Question: I have the following ASP.Net code
'''
...
<div style="width: 40%; float: left; margin-left: 15px">
<b>County:</b>
<asp:ComboBox ID="cboCounty" runat="server" MaxLength="0"
AutoCompleteMode="SuggestAppend" CssClass="EPSCombo">
</asp:ComboBox>
<br />
...
'''
This div contains many combobox's and they are not showing as expected, they all have 'EPSCombo' class. and when I debug the CSS I find that it is being overridden, here is the output from FireBug

My 'EPSCombo' style is as follows (overriding the default AjaxToolkit CSS)
'''
.EPSCombo .ajax__combobox_inputcontainer .ajax__combobox_textboxcontainer input
{
margin: 0;
border: solid 1px #7F9DB9;
border-right: 0px none;
padding: 1px 0px 0px 5px;
font-size: 13px;
height: 18px;
}
.EPSCombo .ajax__combobox_inputcontainer .ajax__combobox_buttoncontainer button
{
margin: 0;
padding: 0;
background-image: url(../images/windows-arrow.gif);
background-position: top left;
border: 0px none;
height: 21px;
width: 21px;
}
.EPSCombo .ajax__combobox_itemlist
{
border-color: #7F9DB9;
}
'''
And the CSS file containing EPSCombo is the last one included in the Master page.
: It might had been a while since I did web development, but if I decide the CSS class for a control shouldnt that have the highest priority and should override everything else, correct? If so, then why is my combobox style () is being overridden?? I dont have any other style class that set the height and width for those values shown in Firebug.
after Loki's answer I thought I should add this, adding '!important' to these attributes would solve the problem, but I want to get to the root cause of this and see where things went wrong.
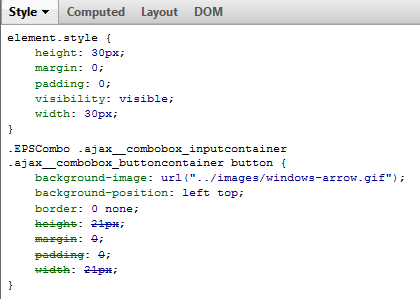
Answer: Your ComboBox may be inheriting it's styling from the '<div>' it is contained in, or from a div higher than that. Since you have not specified a 'class' or 'ID' attribute for the div that it is contained within, that div may be retrieving style from your CSS file if you have something like:
'''
div
{
height: 21px;
margin: 0px;
padding: 0px;
width: 21px;
}
'''
To force your ComboBox to take independent styling though you may use the asp 'style' attribute like so:
'''
<asp:ComboBox ID="cboCounty" runat="server" MaxLength="0"
AutoCompleteMode="SuggestAppend" style="margin: 0;padding: 0;height: 21px;width: 21px;">
</asp:ComboBox>
'''
That should be the highest priority over any other styling that may be interfering in your application. Although considered improper programming practice it may help you narrow down the issue.
Cheers, Eric
I should also mention that your CSS code is interpreted in order from the most specific to least specific tag definitions. Ex, 'div.menu' is more specific than 'div', this may be occurring somewhere else in your style-sheet.
<URL> is also a good article to look at describing inheritance. Hope this helps!